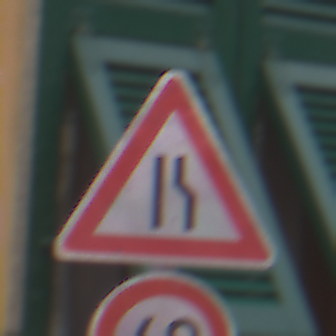
Verkehrszeichen: EinseitigVerengteFahrbahnRechts
Zusatzzeichen unten: Geschwindigkeit40
Umgebung: Outdoor, Urban
Tageszeit: Midday
Wetter: Overcast
Licht: Natural
Jahreszeit: NotSpecified
Kontrast: LowContrast